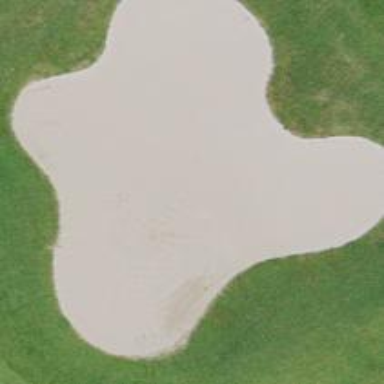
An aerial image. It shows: Golf bunker filled with natural sand.